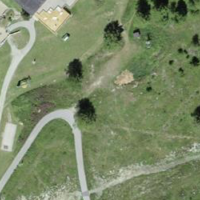
EUNIS habitat code: 26
Species observed at this site:
Phoenicurus ochruros
Nucifraga caryocatactes
Saxicola rubetra
Picus viridis
Corvus corax
Motacilla alba